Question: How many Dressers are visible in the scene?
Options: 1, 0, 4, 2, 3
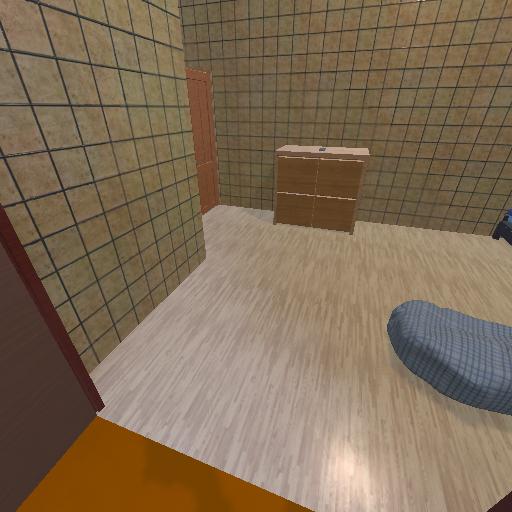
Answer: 1